Question: In one fruit there can be multiple tickets that can be raised. I need to display the number of tickets raised per fruit. Their key field is the .

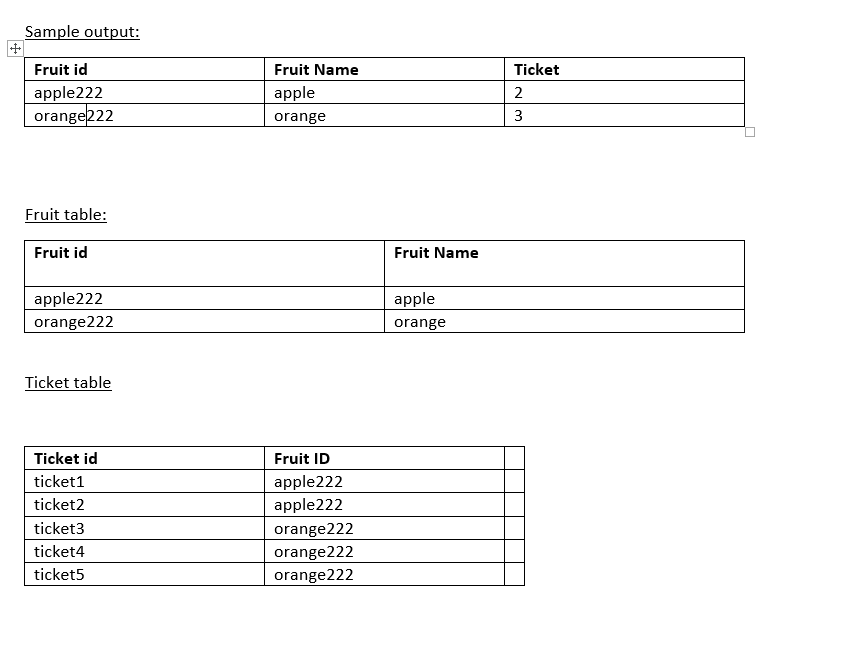
Answer: If I have the following tables:
### fruit
'''
id name
1 apple
2 orange
'''
### tickets
'''
id fruit_id
1 1
2 1
3 2
4 2
5 2
'''
Then I would use the following SQL syntax to output a table like the one you need:
'''
SELECT fruit.id, fruit.name, COUNT(tickets.id)
FROM tickets
LEFT JOIN fruit ON fruit.id = tickets.fruit_id
GROUP BY fruit.id;
'''
Output:
'''
id name COUNT(tickets.id)
1 apple 2
2 orange 3
'''